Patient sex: F
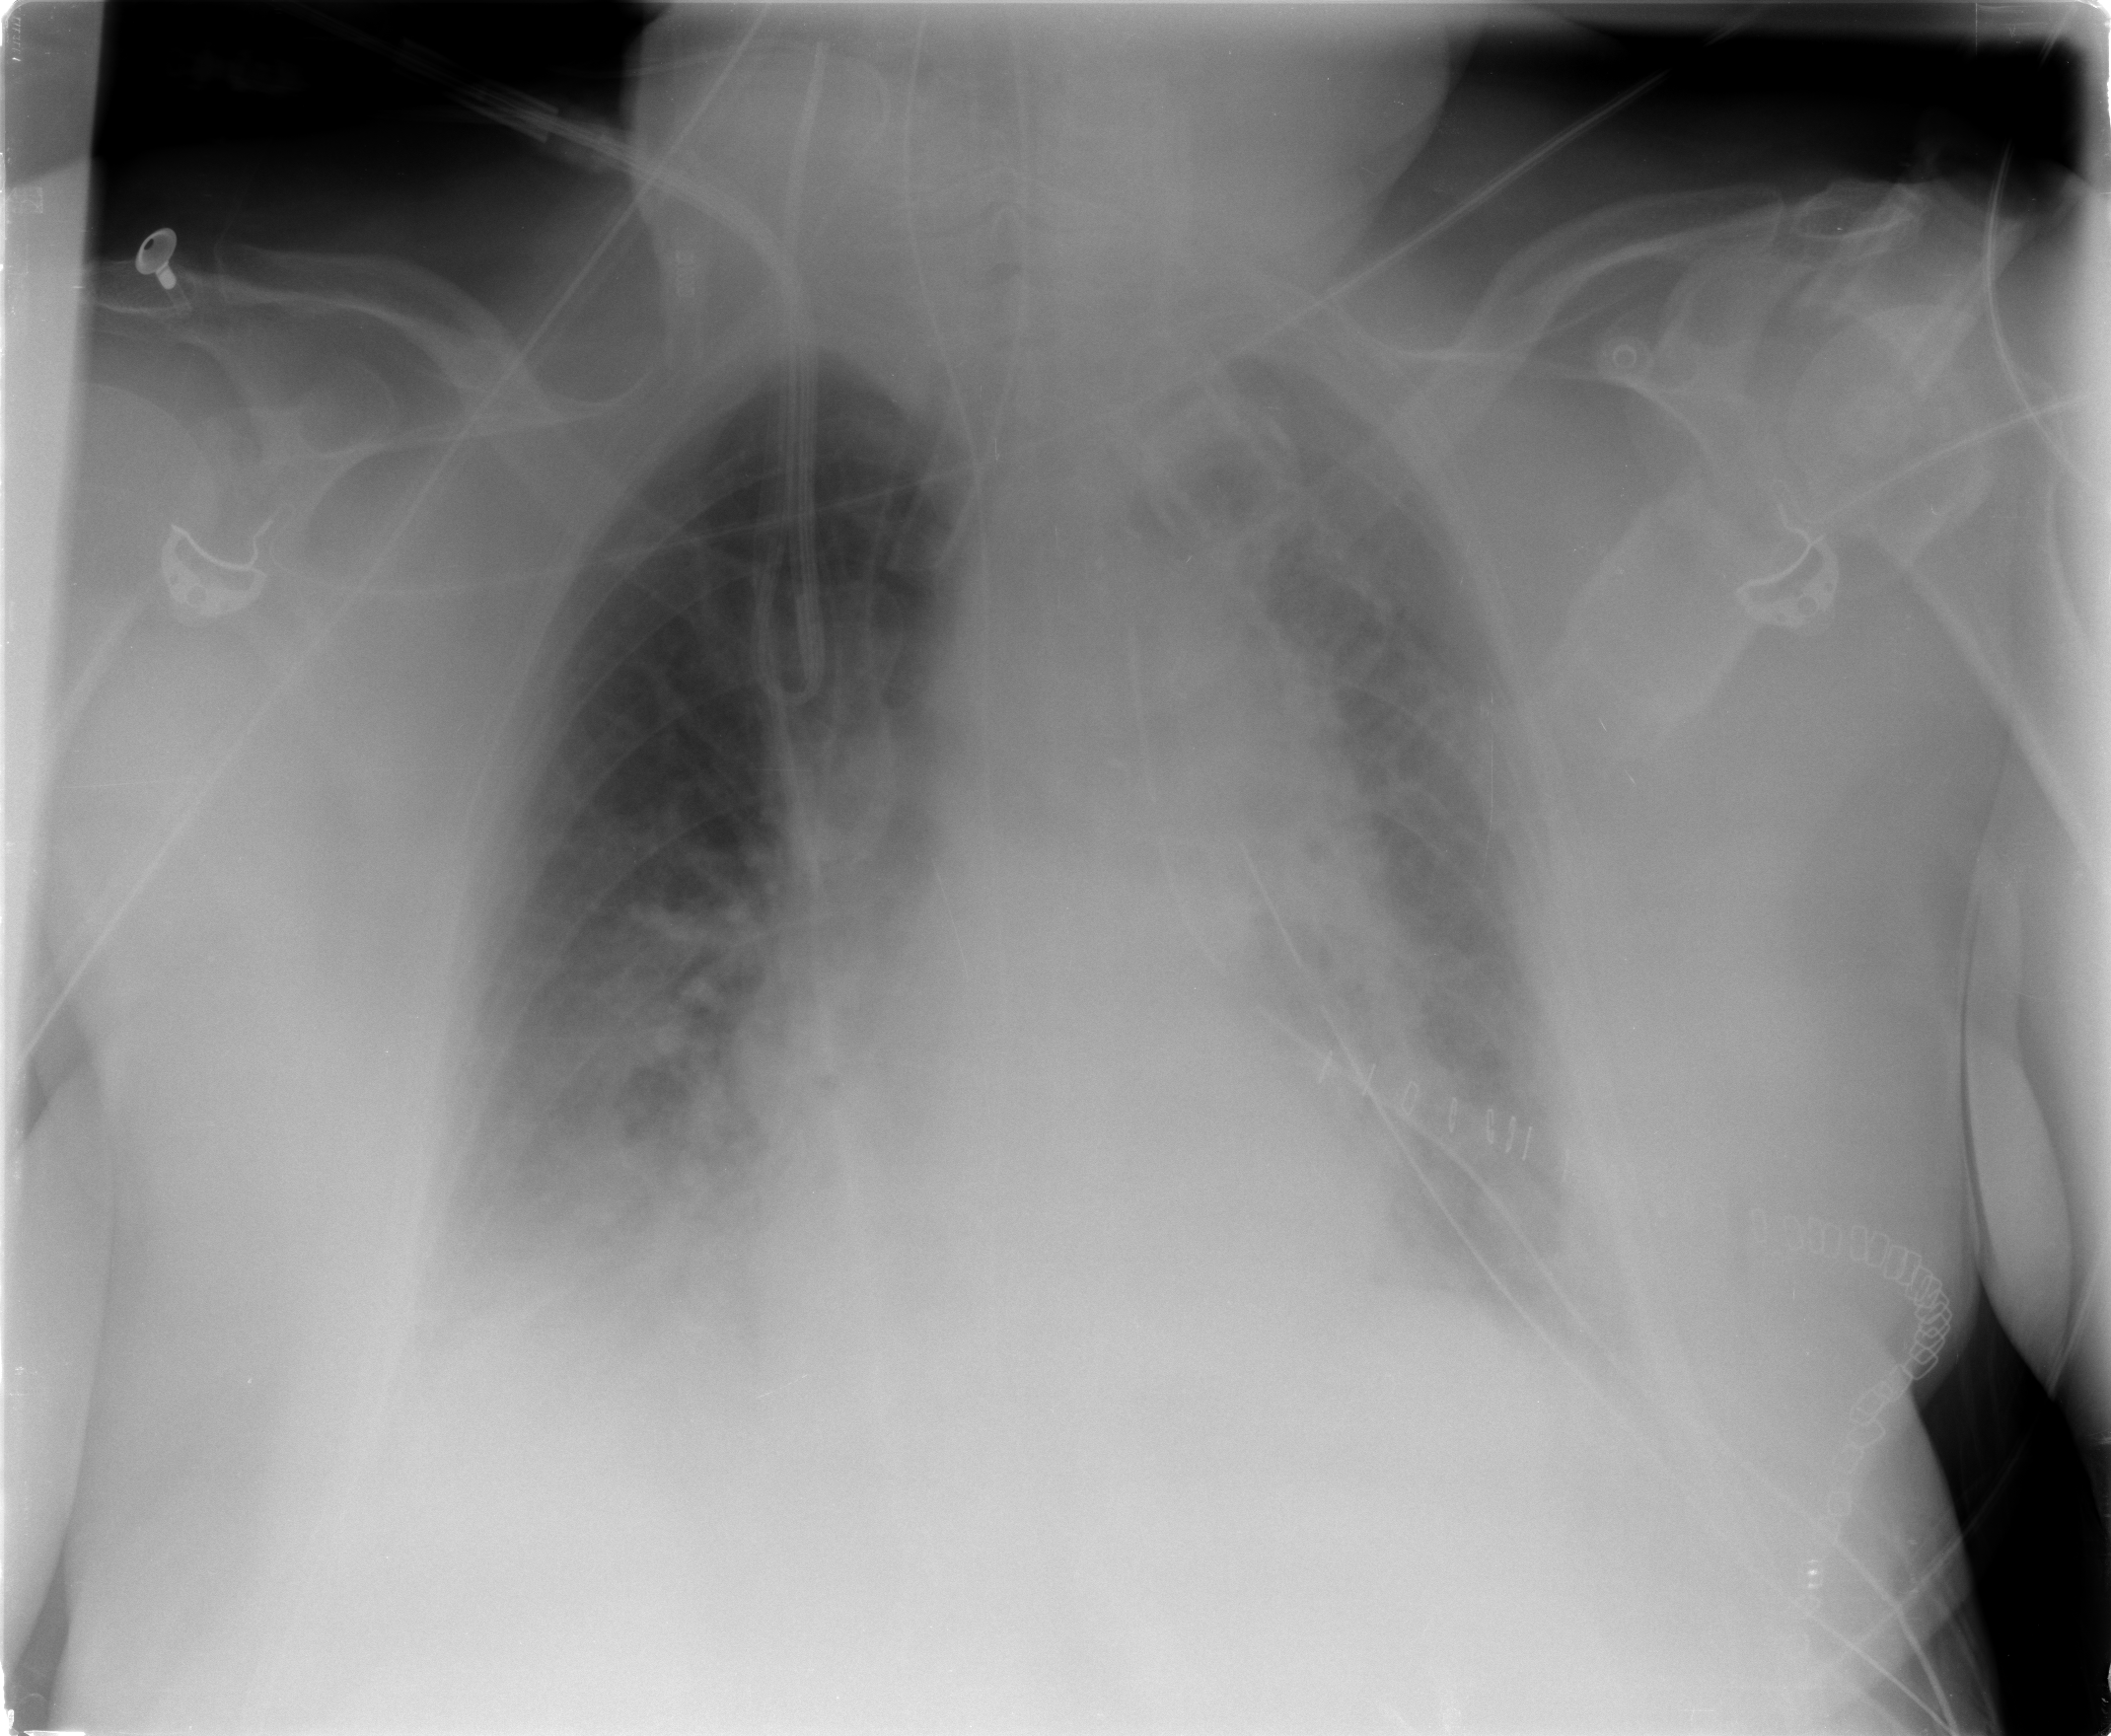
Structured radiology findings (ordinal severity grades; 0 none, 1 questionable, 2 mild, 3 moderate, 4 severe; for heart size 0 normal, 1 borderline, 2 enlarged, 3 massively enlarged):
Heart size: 0
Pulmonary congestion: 0
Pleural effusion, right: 2
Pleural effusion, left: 3
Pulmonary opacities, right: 0
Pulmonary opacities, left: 0
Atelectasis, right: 2
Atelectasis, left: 2